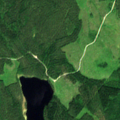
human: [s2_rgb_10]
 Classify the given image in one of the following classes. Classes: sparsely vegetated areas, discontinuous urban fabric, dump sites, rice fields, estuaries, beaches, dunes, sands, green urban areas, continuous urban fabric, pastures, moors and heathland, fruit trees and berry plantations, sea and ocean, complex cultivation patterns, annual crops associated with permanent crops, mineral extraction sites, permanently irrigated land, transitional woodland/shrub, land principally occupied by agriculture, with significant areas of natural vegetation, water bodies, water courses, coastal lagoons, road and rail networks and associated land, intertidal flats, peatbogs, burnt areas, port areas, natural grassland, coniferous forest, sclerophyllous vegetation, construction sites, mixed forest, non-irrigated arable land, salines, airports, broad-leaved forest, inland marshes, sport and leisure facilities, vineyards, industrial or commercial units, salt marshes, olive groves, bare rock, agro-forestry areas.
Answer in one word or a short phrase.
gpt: coniferous forest, mixed forest, transitional woodland/shrub